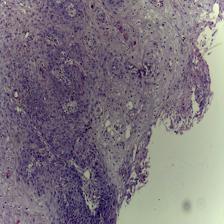
Diagnosis: OSCC